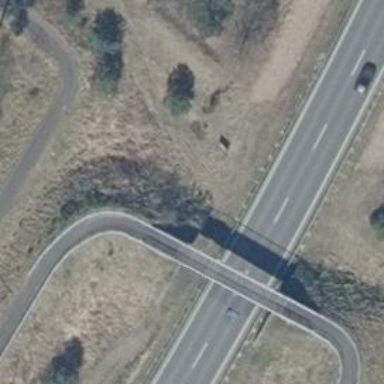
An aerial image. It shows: Bridge over crossing cycleway.